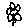
Label: flower